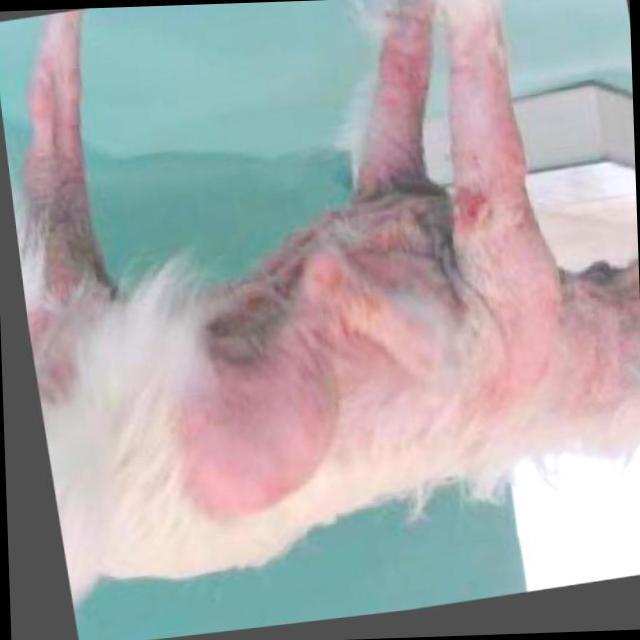
Canine hypersensitivity reaction — allergic skin response with urticaria, erythema, pruritus, and angioedema. May be food, environmental, or flea allergy related.